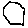
Label: hexagon